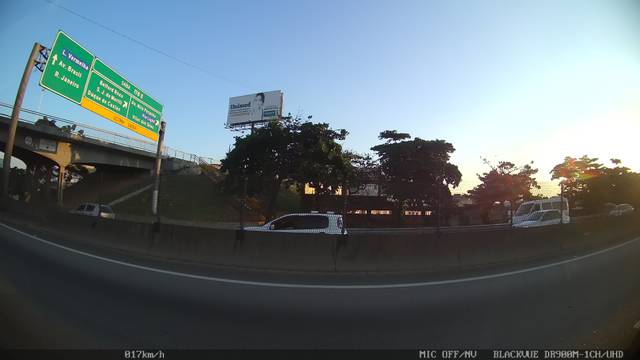
Region: Brazil
Coordinates: -22.747, -43.445